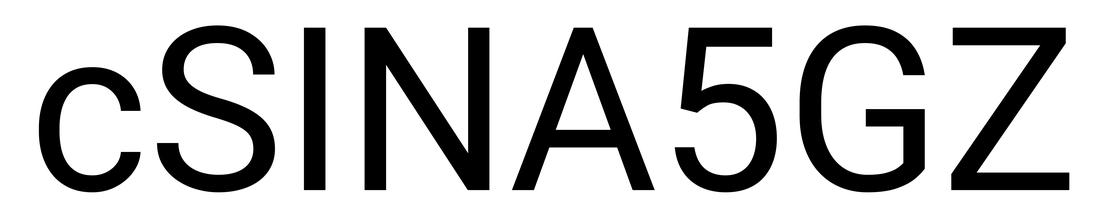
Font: Roboto_Regular